【题型】填空题　【知识点】平面几何　【难度】easy
如图，$AB$、$AC$、$BD$ 是 $\odot O$ 的切线，$P$、$C$、$D$ 为切点，若 $AB = 10$，$AC = 7$，则 $BD$ 的长为\underline{\quad }。

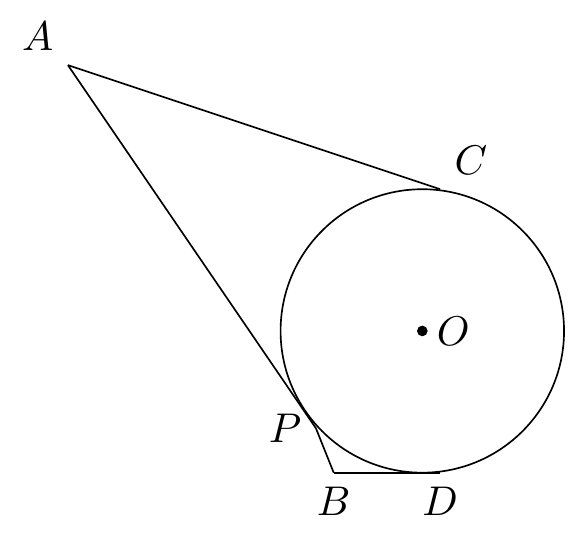
【解答】
$\because AC$ 与 $\odot O$ 相切于点 $C$，$AB$ 与 $\odot O$ 相切于点 $P$，

$\therefore AC = AP = 7$，

$\because AB = 10$，

$\therefore BP = AB - AP = 10 - 7 = 3$。

$\because BD$ 与 $\odot O$ 相切于点 $D$，$BP$ 与 $\odot O$ 相切于点 $P$，

$\therefore BD = BP = 3$，

$\therefore BD$ 的长为 $3$，

故答案为：$3$。